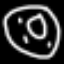
Label: donut